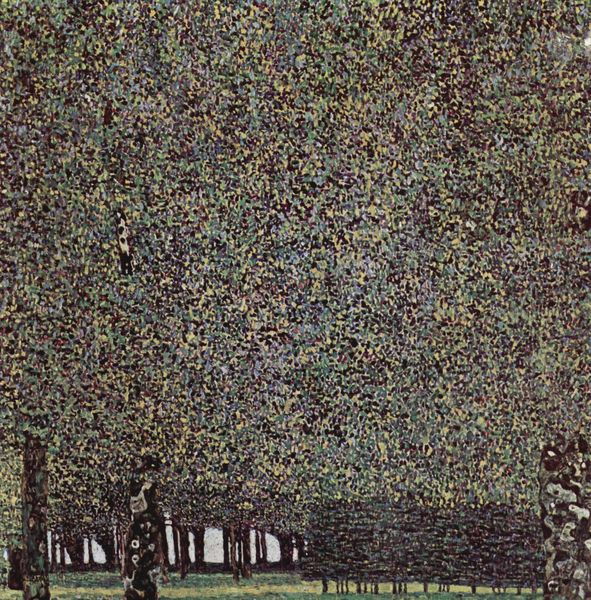
Titel: Der Park
Künstler: Gustav Klimt
Standort: New York (New York)
Institution: The Museum of Modern Art
Schlagwörter: baum, blau, blätter, gemälde, himmel, laub, mann, schatten, baumstämme, bäume, frauen, gelb, grün, impressionismus, landschaft, menschen, braun, bunt, frau, grau, hell, licht, schwarz, gras, park, rasen, weg, wiese, zaun, expressionismus, malerei, muster, wand, gesicht, mensch, schauen, baumstamm, birke, birken, stamm, figur, gewand, gold, blatt, krone, wald, garten, japan, ruhe, pointilismus, abstrakt, allee, hecke, schattierung, violett, herbst, bank, figuren, stämme, jugendstil, klimt, baumkronen, hoch, frühling, surreal, impression, punkte, blühen, eng, durchblick, lichtung, punkt, kittel, tupfer, flecken, china, skulpturen, plastiken, dickicht, rinde, blattwerk, wäldchen, alle, dicht, espressionismus, grüntöne, blätterdach, illusion, farbtupfer, secession, baumstumpf, quadratisch, pointillismus, farbflecken, voll, grasfläche, kimono, bltt, bäumr, gustav klimt, blättervorhang, tüpfel, pnkte, druchblick, gesprengel, gustavstämme, lab, 1890, skulpturengarten, divht